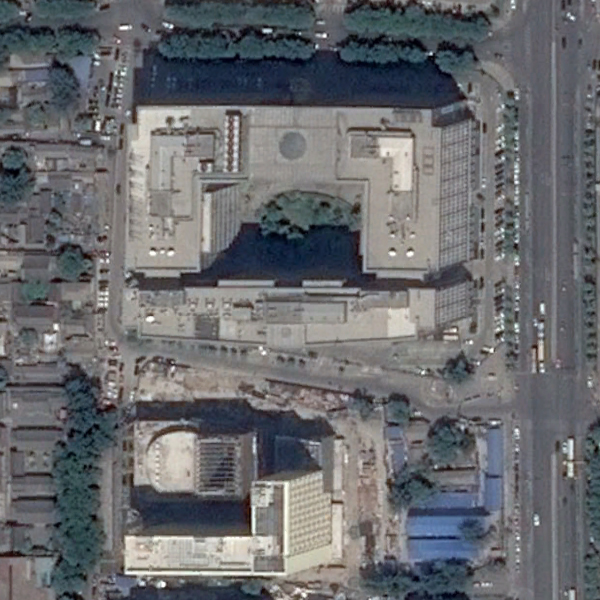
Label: Commercial